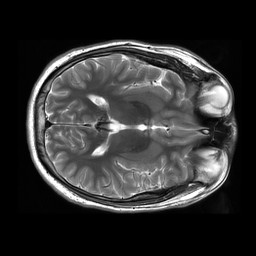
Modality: T2w
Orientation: axial
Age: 21
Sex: male
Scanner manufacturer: ge
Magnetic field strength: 3 T
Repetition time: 5.725 s
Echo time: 0.09666 s